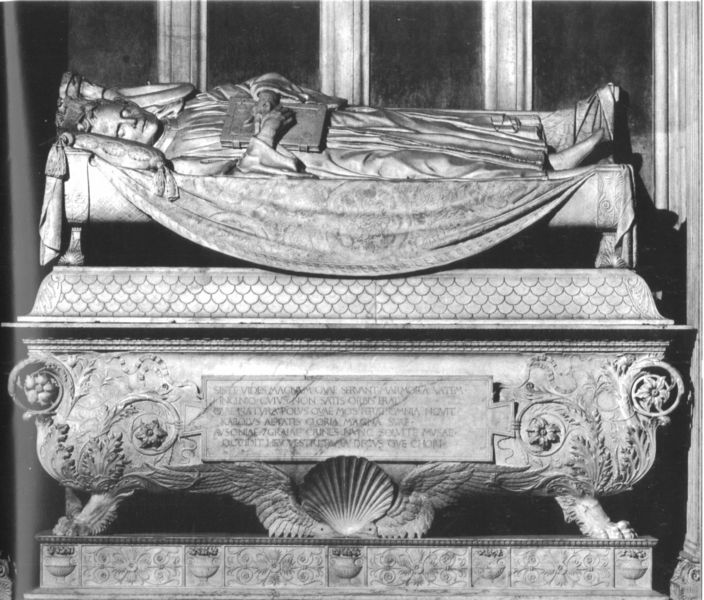
Titel: Grabmal für Carlo Marsuppini
Künstler: Desiderio da Settignano
Standort: Florenz, S. Croce (EU - I - Toskana)
Schlagwörter: weiß, blumen, frau, grau, schwarz, blüten, tuch, stein, tod, tot, decke, schuppen, ranken, skulptur, schrift, liegen, bischof, kissen, könig, inschrift, plastik, foto, buch, tote, sarg, grab, totenbett, grad, muschel, ornamentik, guss, schrein, schuppe, sakophag, arg